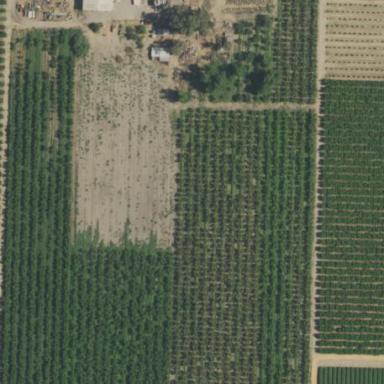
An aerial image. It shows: Orchard filled with nectarine trees.